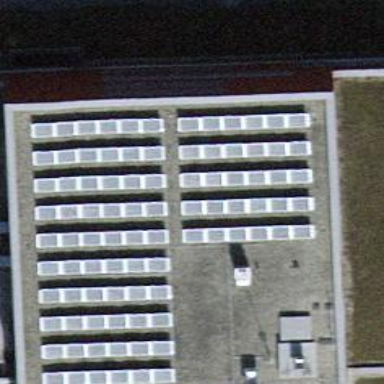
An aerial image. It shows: Solar power generator with photovoltaic panels.